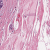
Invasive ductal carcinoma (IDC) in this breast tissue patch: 1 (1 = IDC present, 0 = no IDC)